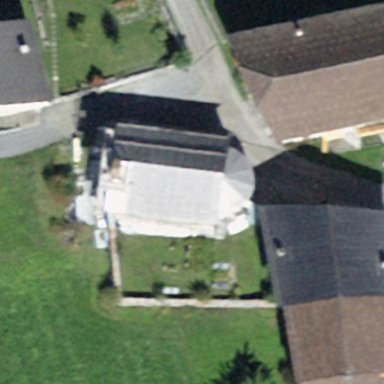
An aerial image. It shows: Church which is place of worship.